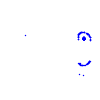
Particle: pion